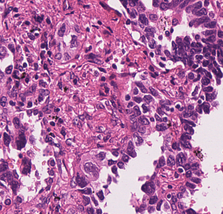
Tumor epithelial tissue: yes
Tumor-associated stroma tissue: yes
Normal tissue: no